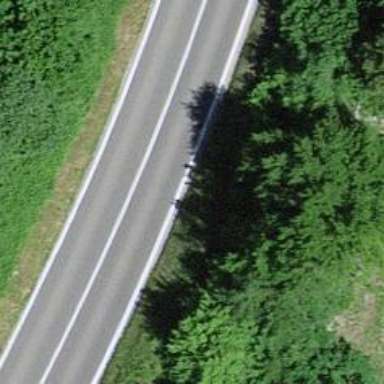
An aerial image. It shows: Secondary road.